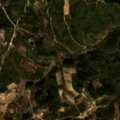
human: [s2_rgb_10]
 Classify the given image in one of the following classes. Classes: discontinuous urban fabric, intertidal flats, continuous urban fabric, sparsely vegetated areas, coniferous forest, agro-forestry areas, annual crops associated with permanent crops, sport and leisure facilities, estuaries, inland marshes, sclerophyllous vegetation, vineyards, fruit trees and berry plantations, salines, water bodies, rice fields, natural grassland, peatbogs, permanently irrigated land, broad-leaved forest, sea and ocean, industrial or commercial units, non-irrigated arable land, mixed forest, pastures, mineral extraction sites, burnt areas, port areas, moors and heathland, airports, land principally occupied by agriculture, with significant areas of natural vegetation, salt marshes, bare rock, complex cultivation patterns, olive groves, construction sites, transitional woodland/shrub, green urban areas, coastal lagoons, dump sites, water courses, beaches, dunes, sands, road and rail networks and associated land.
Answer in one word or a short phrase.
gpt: complex cultivation patterns, moors and heathland, transitional woodland/shrub